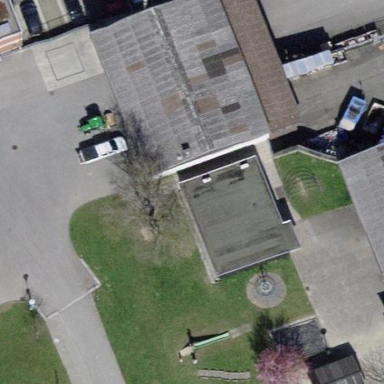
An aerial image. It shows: Kindergarten building.